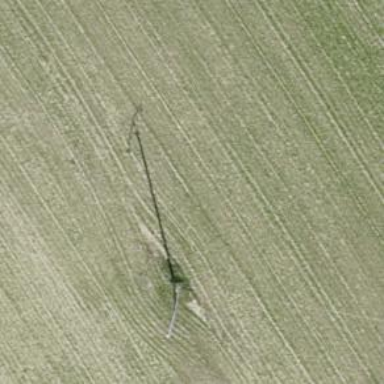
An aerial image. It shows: Minor power line with three cables.